Question: Here I am trying simple game of basketball ,
Very first I have created circle shape balls to test box2d physics in libgdx .

now to integrate basketball image besides circle shapes what is the method.
besides using BodyEditor and RUBE is there another way to do this..
just to replace circle with image i feel bodyEditor is the real lengthy method ..
Thanks
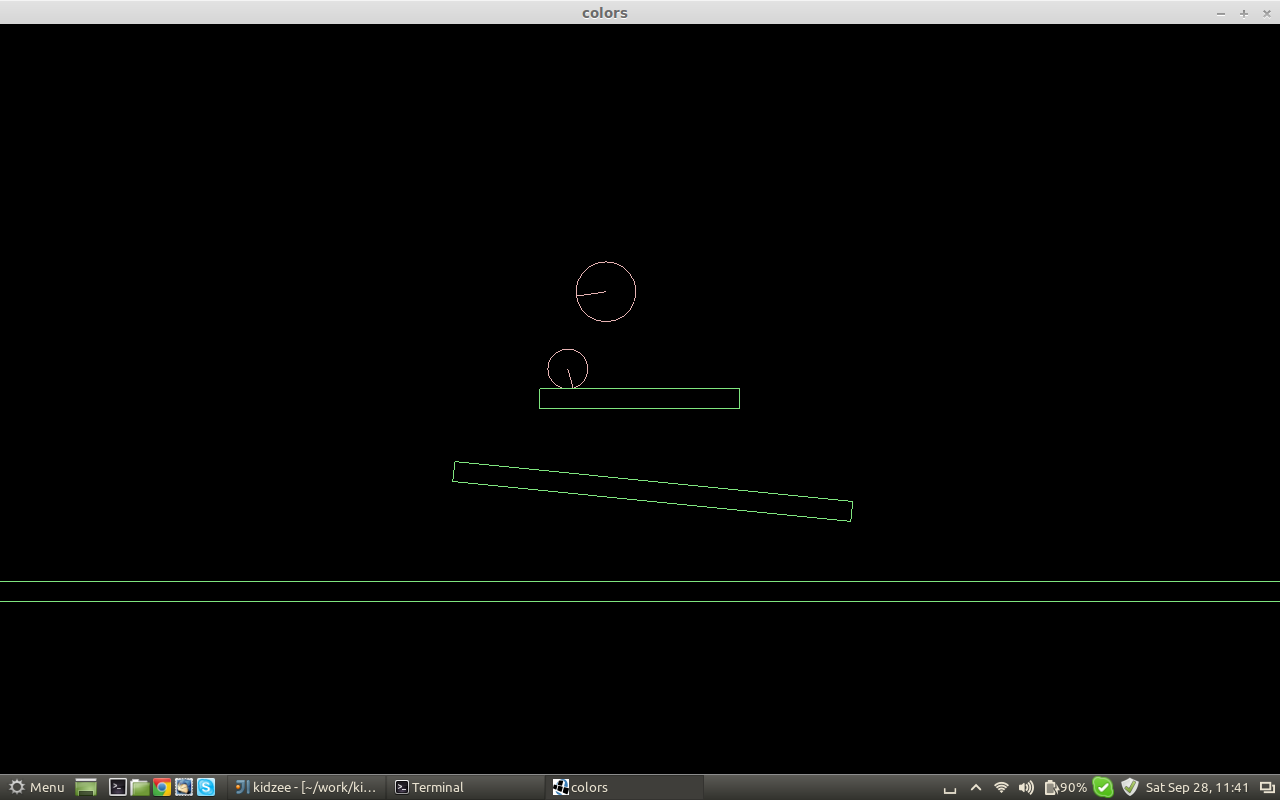
Answer: Well one easy way come my mind is
Make a Sprite object.
'''
Sprite sprite;
sprite.setposition(body.getx()-body.getwidth/2f ,body.gety()-body.getheight/2f);
sprite.draw(spriteBatch);
'''
and dont forget to turn off the debug renderer
This is only a pseudo code not a proper syntax code. Just to give u a way to proceed